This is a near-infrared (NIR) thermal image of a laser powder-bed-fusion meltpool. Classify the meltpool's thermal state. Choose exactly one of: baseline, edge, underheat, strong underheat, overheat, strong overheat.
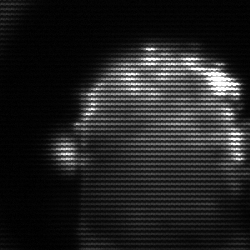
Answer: baseline